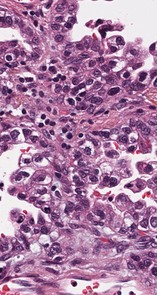
Tumor epithelial tissue: yes
Tumor-associated stroma tissue: yes
Normal tissue: no